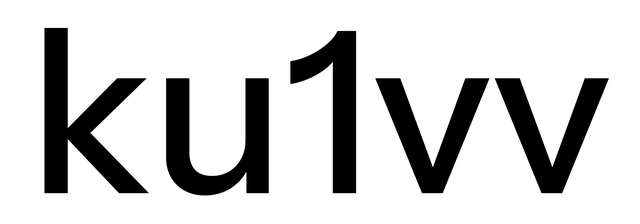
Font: InstrumentSans_Medium